Question: I have a 'CListCtrl' control that has 2 columns and any number of rows. I want the user to be able to click(or maybe double-click) a "cell" and be able edit the text therein.

What I mean is that I want to be able to click and edit any of the places where it says "TEST" by clicking on the text to make it editable.
How should I go about this? I suppose I should use a mouse click event but how would I make the cell editable?
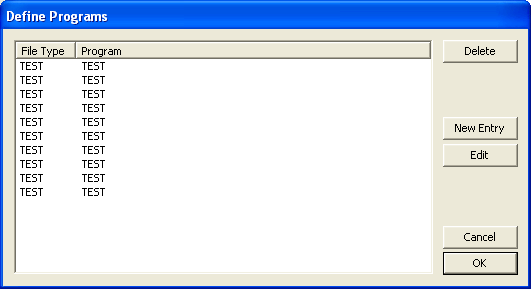
Answer: This looks like a list control in report mode, which is different from a list box. A list doesn't support editing contents at all. You can write code entirely on your own to get the contents of a line, copy that to an edit control, display the edit control exactly where the existing content was shown, allow the user to edit, and copy data back when/if the user hits return.
A list control allows editing of (and only one) field. If you want to support more, you have a couple of choices. One would be about like above, creating your own edit control in the right place. The obvious alternative would be to look up one of the many grid controls. <URL>.